Question: I am implementing compass to a already existing project which has a CSS with over 3800 lines.
This is the error it fires:
'''
>>> Change detected at 19:47:43 to: style.scss
error sass/style.scss (Line 3807: Invalid CSS after " ": expected "{", was "")
overwrite css/style.css
'''
This is from line 3800:
'''
.shake:hover {
display:block;
position:relative;
}
.shake.inline{
display:inline-block
}
'''
Any idea of what am I missing here?

-sassbin-
<URL>
-EDIT-
By removing all whitespaces:
line 3800:
'''
.shake:hover {display:block;position:relative;}.shake.inline{display:inline-block;}
'''
Error changed to:
'''
overwrite css/style.css
>>> Change detected at 20:11:12 to: style.scss
error sass/style.scss (Line 3800: Invalid CSS after "...line-block;} ": expected "{", was "")
'''
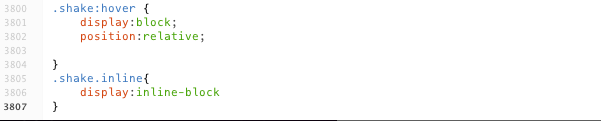
Answer: If you look at your sassbin, it is actually showing you where the problem is. There is a hidden character after the last closing curly brace, and it happens to look like a space or newline (sassbin displays it as a middot).